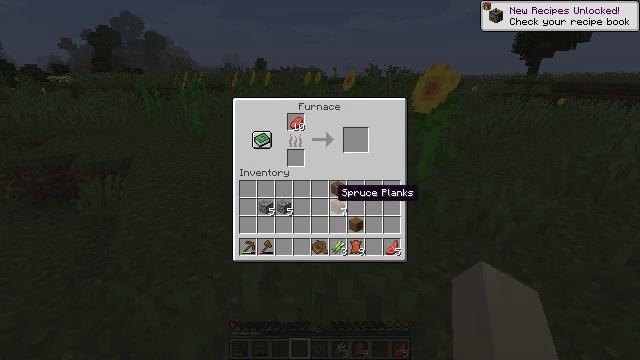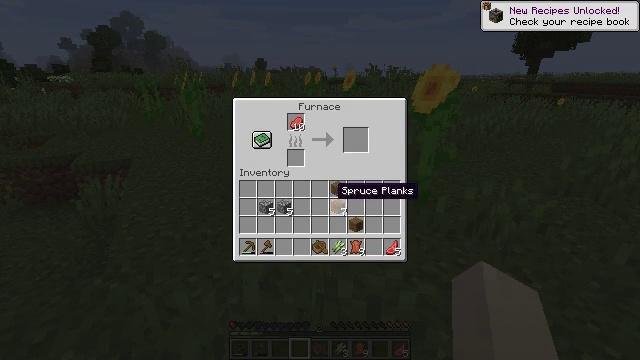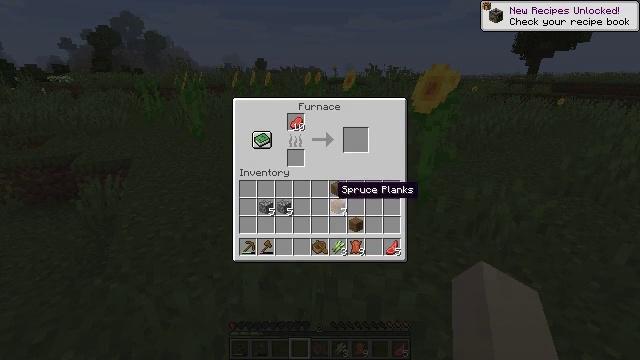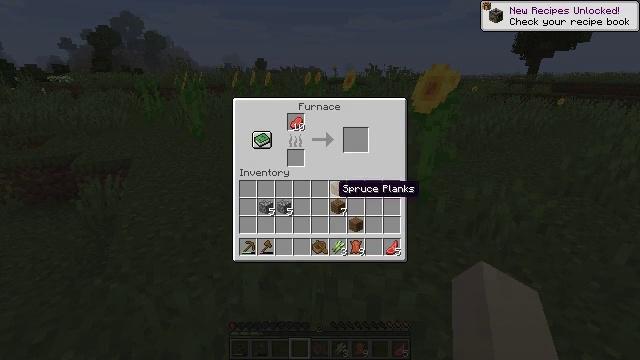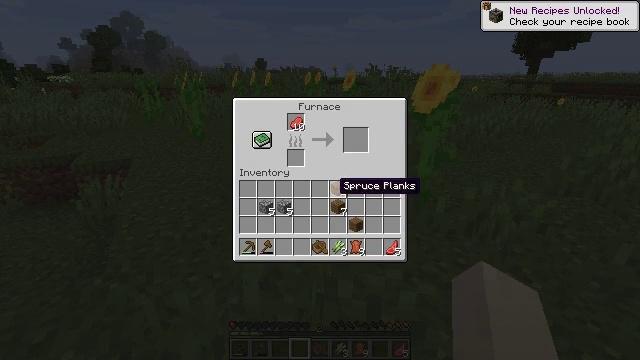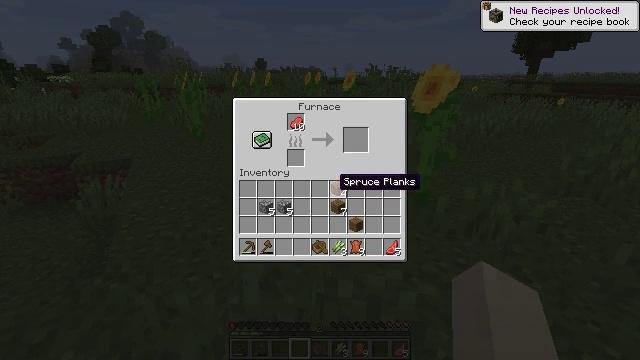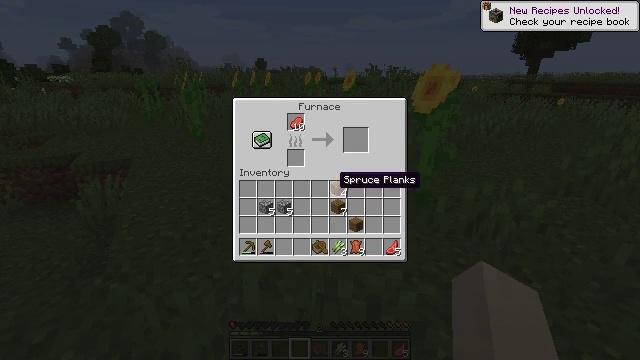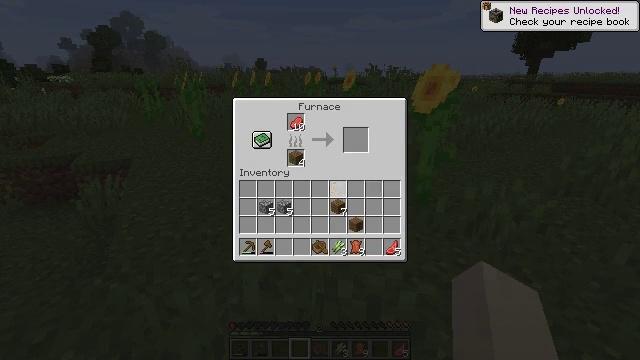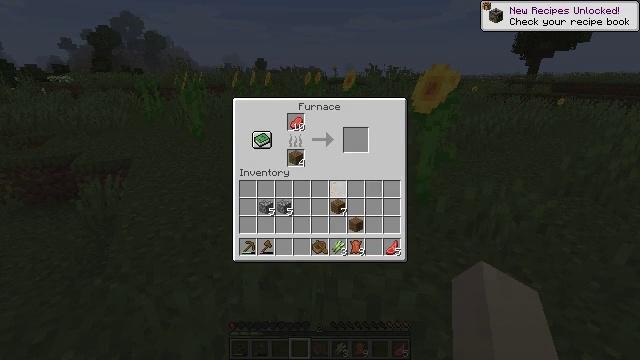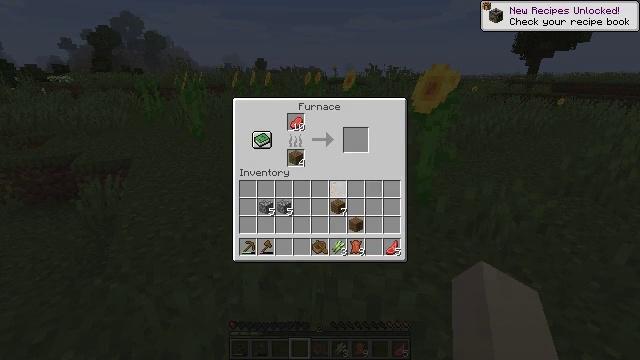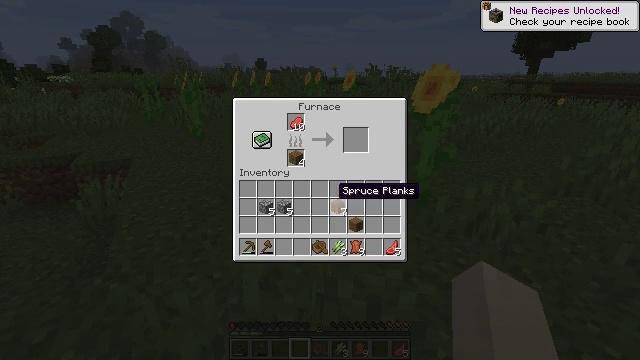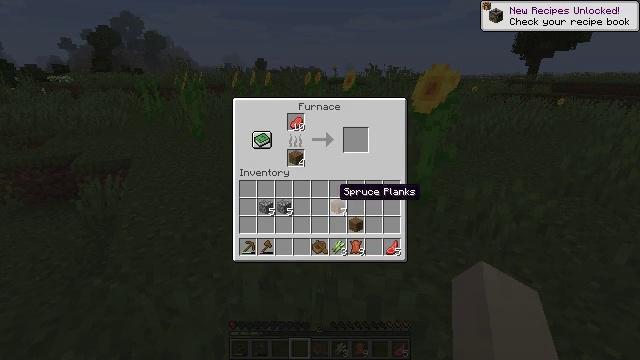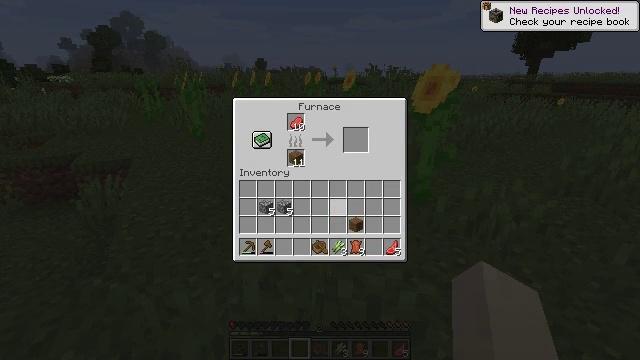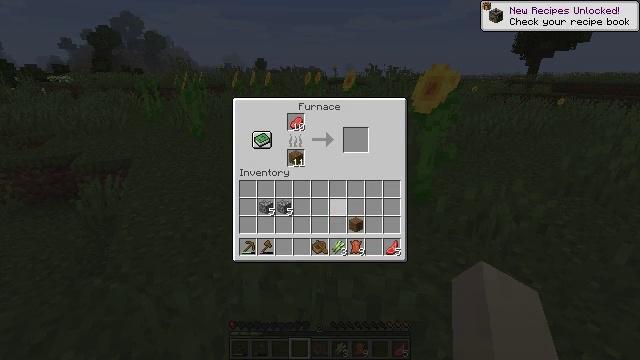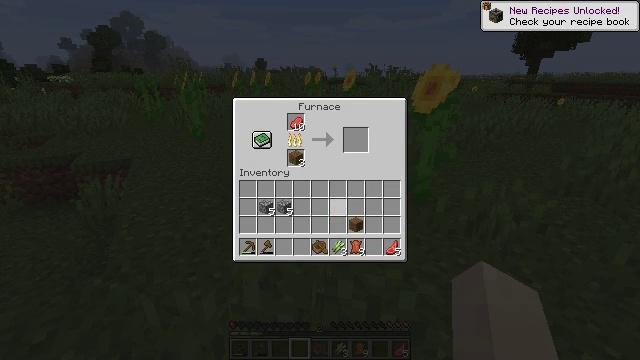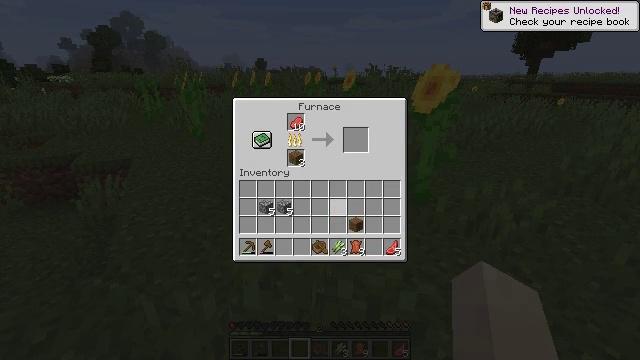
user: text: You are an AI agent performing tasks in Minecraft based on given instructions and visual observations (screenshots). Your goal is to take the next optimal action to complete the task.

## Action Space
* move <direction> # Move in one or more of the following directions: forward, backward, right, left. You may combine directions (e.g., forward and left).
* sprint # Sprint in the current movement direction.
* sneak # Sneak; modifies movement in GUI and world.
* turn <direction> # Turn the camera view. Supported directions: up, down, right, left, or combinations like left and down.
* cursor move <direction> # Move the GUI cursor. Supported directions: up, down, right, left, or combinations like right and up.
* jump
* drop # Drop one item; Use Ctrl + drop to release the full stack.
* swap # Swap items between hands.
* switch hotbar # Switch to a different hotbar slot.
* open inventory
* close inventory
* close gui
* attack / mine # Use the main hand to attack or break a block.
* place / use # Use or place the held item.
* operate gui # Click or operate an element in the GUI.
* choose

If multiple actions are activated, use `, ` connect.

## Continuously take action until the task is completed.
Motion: motion action
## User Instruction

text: craft item air
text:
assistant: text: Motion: sneak
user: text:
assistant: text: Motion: sneak
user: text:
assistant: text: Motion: sneak
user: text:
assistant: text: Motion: sneak
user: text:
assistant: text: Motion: sneak
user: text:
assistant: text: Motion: sneak
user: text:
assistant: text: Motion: sneak, operate gui
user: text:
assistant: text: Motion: sneak, operate gui
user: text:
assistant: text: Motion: sneak
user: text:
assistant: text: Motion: sneak, cursor move down
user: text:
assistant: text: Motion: sneak
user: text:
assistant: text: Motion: sneak, operate gui
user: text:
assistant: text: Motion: sneak, operate gui
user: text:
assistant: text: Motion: sneak
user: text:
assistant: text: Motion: sneak
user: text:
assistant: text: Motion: sneak
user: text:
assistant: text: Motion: sneak
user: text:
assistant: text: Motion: sneak
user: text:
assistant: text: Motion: sneak
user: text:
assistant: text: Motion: sneak
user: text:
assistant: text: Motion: sneak
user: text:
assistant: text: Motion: sneak
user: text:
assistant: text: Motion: sneak
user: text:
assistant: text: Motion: sneak
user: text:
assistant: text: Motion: no_op
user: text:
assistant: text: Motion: no_op
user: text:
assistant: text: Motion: no_op
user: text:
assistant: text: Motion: no_op
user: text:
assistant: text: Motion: no_op
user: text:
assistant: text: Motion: no_op